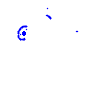
Particle: electron